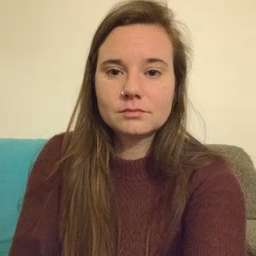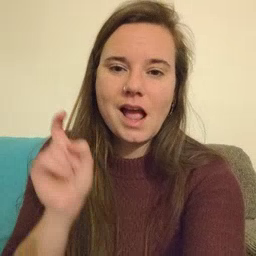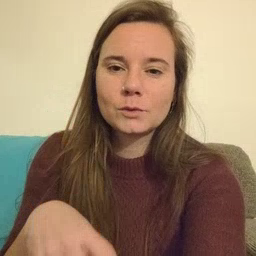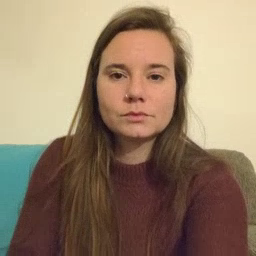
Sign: haveto